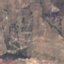
Land use / land cover: PermanentCrop